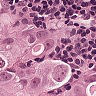
Metastatic tissue present: yes